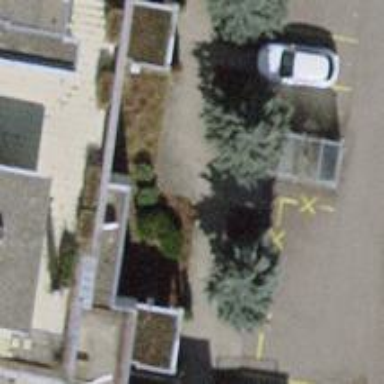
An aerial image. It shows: Shrub in its natural environment.